Question: I'm trying to draw a graph looks like below using r, and was wondering if there is a way to
1) omit the lower range of y values, but still start from 0.
2) Also, instead of numerical values, how do I label each bar in the histogram with texts?
I would appreciate any help. Thanks!

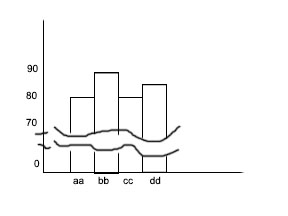
Answer: The worth-a-read answer in the comments was using the same example of plotrix::gap.barplot that I picked but I've been working on those "squiggly lines":
'''
require(plotrix)
twogrp<-c(rnorm(10)+4,rnorm(10)+20)
gap.barplot(twogrp, gap=c(8,16), xlab="Index", ytics=c(3,6,17,20),
ylab="Group values", main="Barplot with gap")
polygon(y=c( 7.5+c(-1,1)*.2*rep(1,length(twogrp)+2),
8.5+ c(-1,1)*.2*rep(1,length(twogrp)+2) ) ,
x=c(0,seq_along(twogrp), rep(length(twogrp)+1, 2), # going to the right...
rev(seq_along(twogrp)) ,0) , # and coming back to the left
col="white", border="white") # could also try border="lightblue"
'''

There is also an 'axis.break' function in plotrix that will give you the annotation on the axis. You would use the 'text' function for labels inside the plot area.